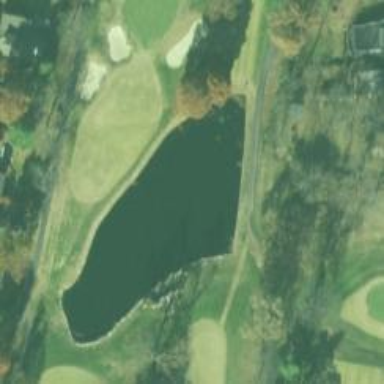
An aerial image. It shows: Golf cartpath that is also road path.